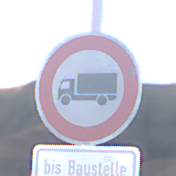
Verkehrszeichen: VerbotFuerKraftfahrzeugeUeberDreiKommaFuenfTonnen
Zusatzzeichen unten: SonstigeFahrzeugePersonengruppenFrei2
Umgebung: Outdoor, Nature
Tageszeit: SunriseSunset
Wetter: Clear
Licht: Natural
Jahreszeit: NotSpecified
Kontrast: HighContrast